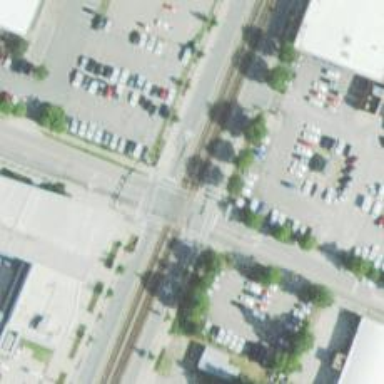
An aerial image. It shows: Railway crossing.